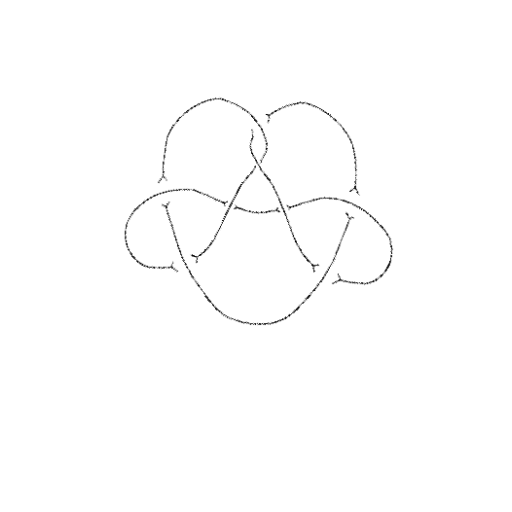
Crossing number: 8